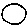
Label: moon